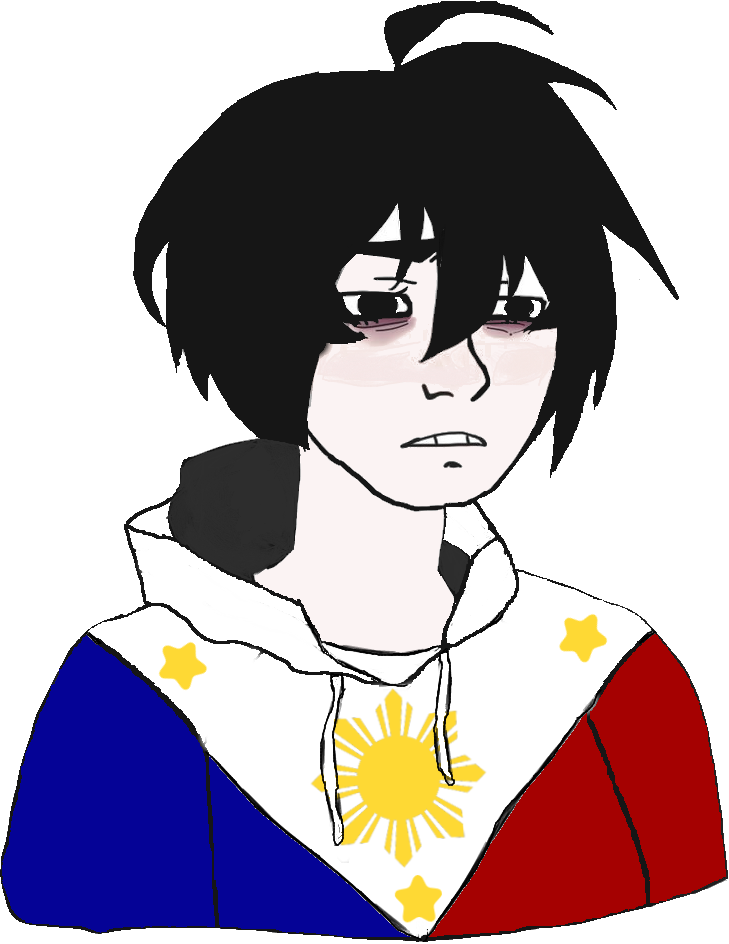
Label: 5_Twinkjak